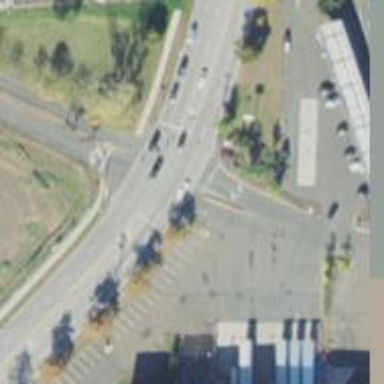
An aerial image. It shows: Solid stop line on the road marking.